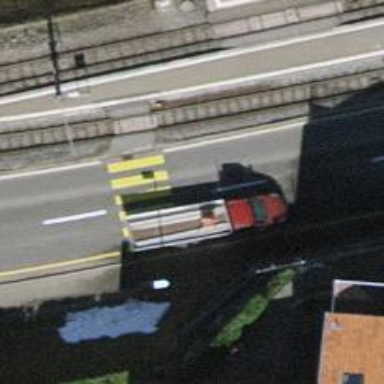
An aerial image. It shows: Marked footway crossing with unhewn cobblestone surface.